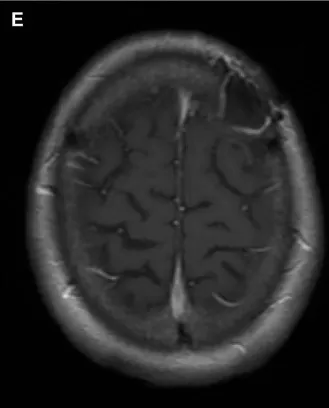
Brain magnetic resonance imaging (MRI):Rheumatoid meningitis. (E) Axial T1-weighted sequence post-gadolinium obtained 3 months following immunosuppressive therapy showing no abnormal contrast enhancement, and left frontal postoperative changes.
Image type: radiology (mri)